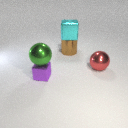
large red metal sphere behind small purple metal cube